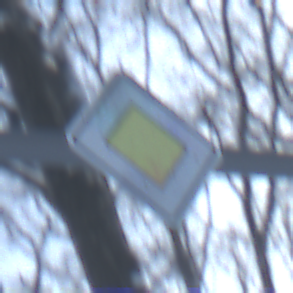
Verkehrszeichen: Vorfahrtsstrasse
Umgebung: Outdoor, Nature
Tageszeit: MorningAfternoon
Wetter: Clear
Licht: Natural
Jahreszeit: Winter
Kontrast: LowContrast